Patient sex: M
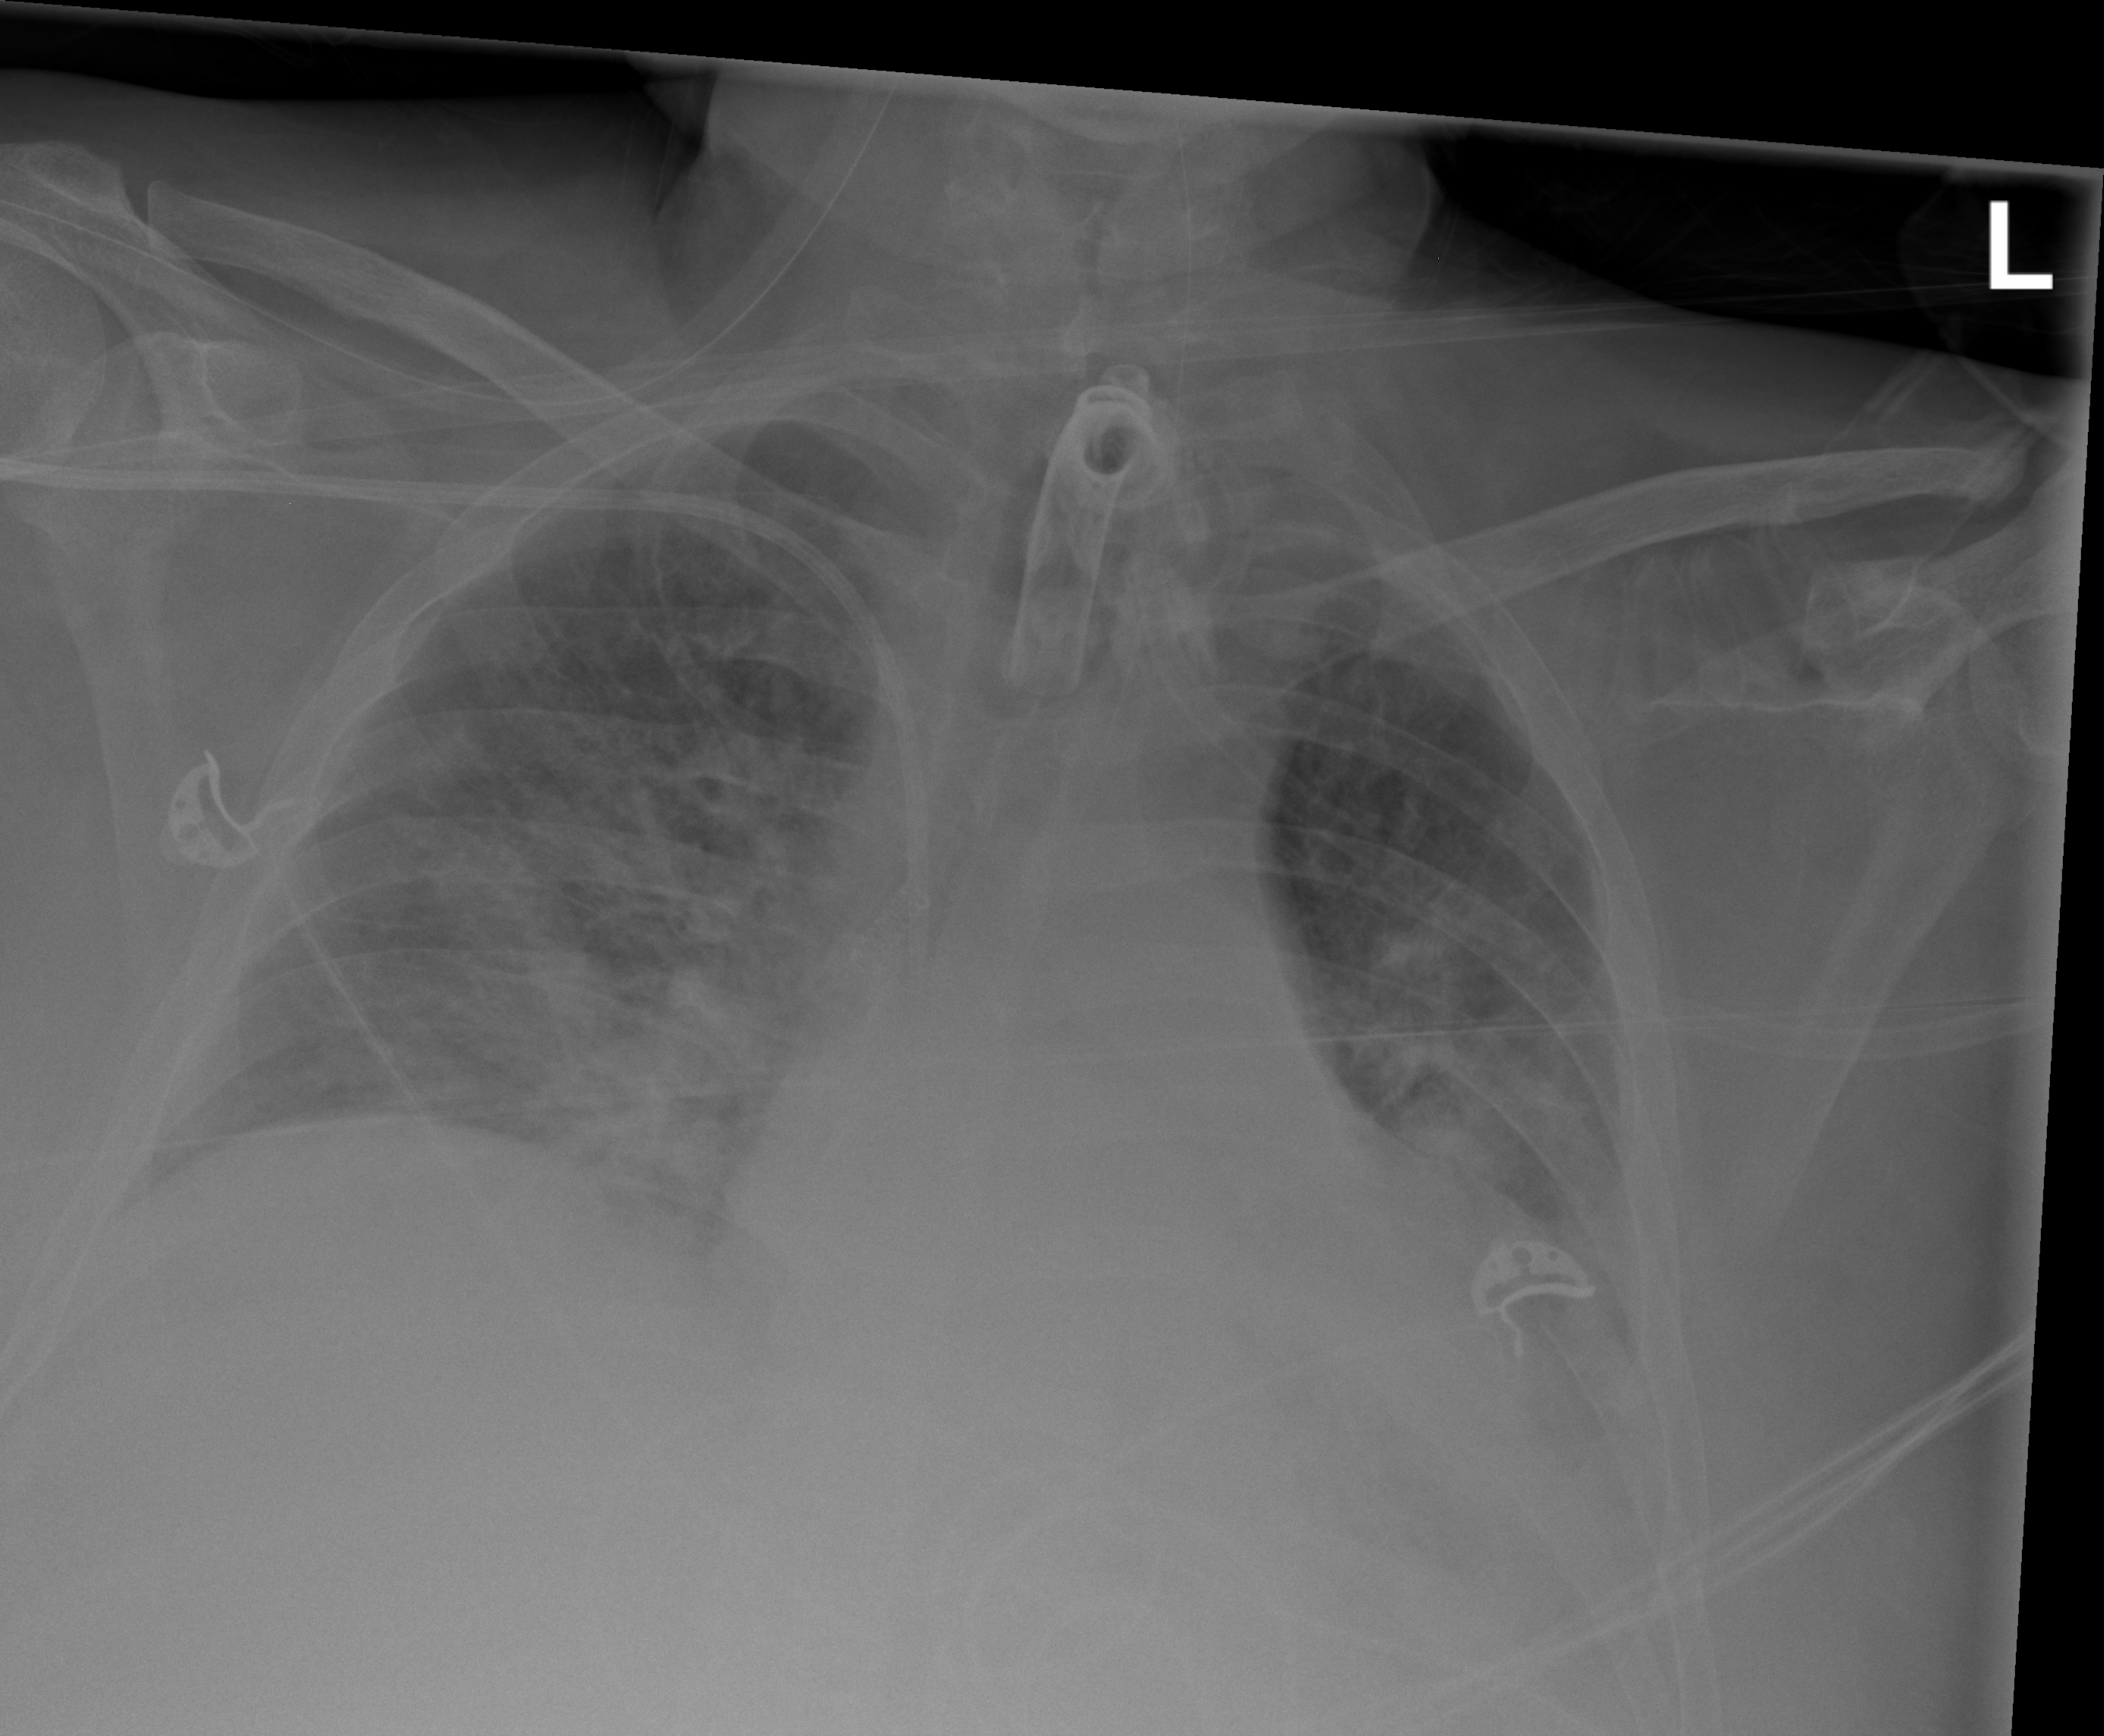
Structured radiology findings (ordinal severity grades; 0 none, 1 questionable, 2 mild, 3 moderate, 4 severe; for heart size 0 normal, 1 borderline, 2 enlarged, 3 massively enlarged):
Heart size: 2
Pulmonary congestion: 2
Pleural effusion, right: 1
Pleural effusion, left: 2
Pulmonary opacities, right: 2
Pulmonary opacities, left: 2
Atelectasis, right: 2
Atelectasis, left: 2